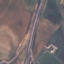
Land use / land cover class: Highway